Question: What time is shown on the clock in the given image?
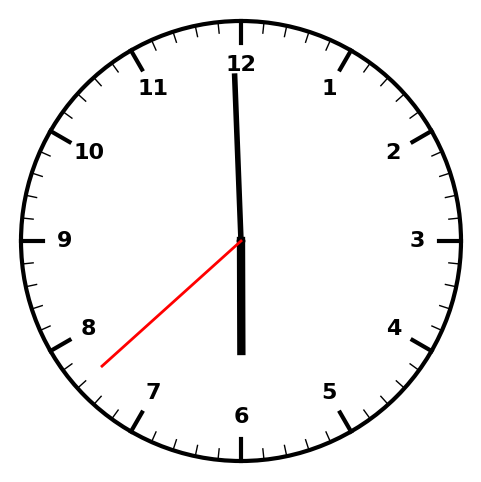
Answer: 05:59:38